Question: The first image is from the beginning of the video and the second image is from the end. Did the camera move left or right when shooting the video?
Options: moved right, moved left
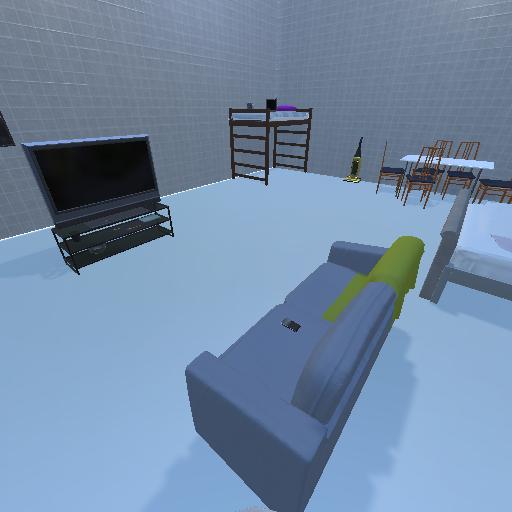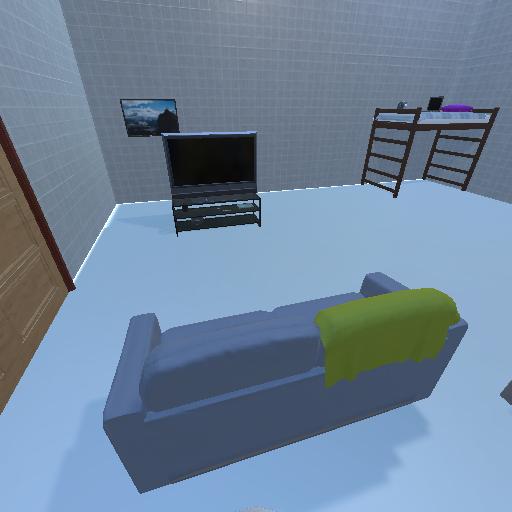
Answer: moved right